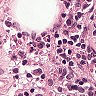
Metastatic tissue present: no